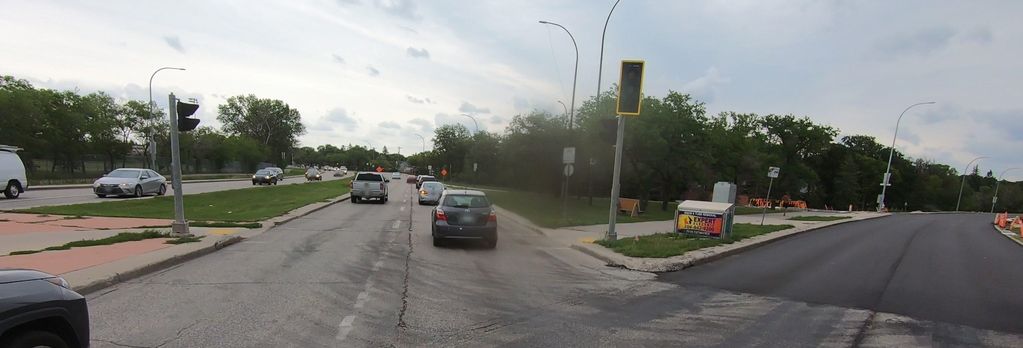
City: winnipeg